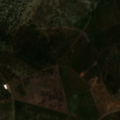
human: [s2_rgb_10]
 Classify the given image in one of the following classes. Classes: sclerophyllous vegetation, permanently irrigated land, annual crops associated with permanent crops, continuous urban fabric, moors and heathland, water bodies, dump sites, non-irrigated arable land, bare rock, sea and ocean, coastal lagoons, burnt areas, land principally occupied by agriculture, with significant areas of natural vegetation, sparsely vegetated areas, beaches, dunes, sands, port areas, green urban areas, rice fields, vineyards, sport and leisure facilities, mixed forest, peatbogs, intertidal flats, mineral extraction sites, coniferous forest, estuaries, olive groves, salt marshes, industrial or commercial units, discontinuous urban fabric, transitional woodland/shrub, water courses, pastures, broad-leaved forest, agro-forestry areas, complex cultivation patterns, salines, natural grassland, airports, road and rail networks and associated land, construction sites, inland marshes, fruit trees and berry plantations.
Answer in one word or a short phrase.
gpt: continuous urban fabric